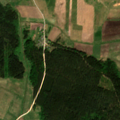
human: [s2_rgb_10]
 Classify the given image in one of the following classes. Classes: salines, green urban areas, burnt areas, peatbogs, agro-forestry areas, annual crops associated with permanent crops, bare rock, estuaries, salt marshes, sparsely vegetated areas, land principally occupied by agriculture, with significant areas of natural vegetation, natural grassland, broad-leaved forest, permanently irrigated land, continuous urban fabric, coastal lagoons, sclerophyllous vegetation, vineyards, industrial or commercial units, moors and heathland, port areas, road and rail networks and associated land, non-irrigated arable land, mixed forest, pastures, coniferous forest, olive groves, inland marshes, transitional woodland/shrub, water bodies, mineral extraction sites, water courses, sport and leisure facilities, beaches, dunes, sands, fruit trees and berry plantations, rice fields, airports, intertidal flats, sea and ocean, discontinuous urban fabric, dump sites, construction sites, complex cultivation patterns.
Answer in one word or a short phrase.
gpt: discontinuous urban fabric, non-irrigated arable land, pastures, complex cultivation patterns, coniferous forest, mixed forest